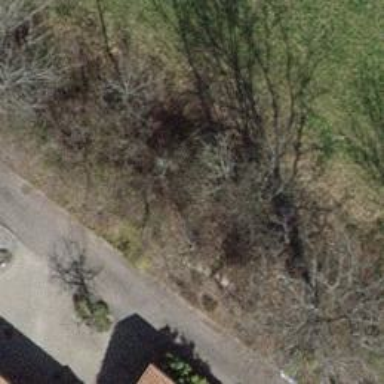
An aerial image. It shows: Single tag "natural: tree."